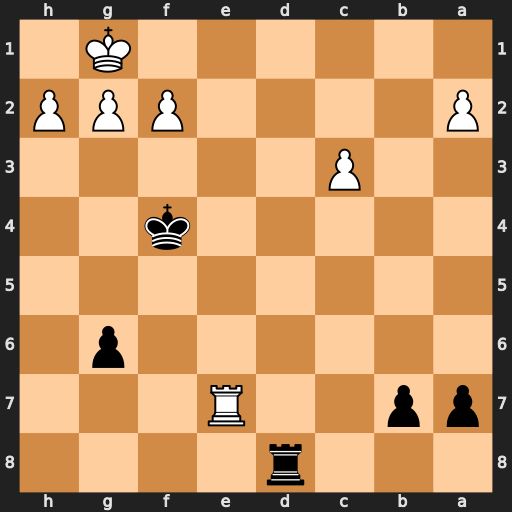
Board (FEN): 3r4/pp2R3/6p1/8/5k2/2P5/P4PPP/6K1
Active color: b
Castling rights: -
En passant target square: -
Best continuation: Rd1+ Re1 Rxe1#